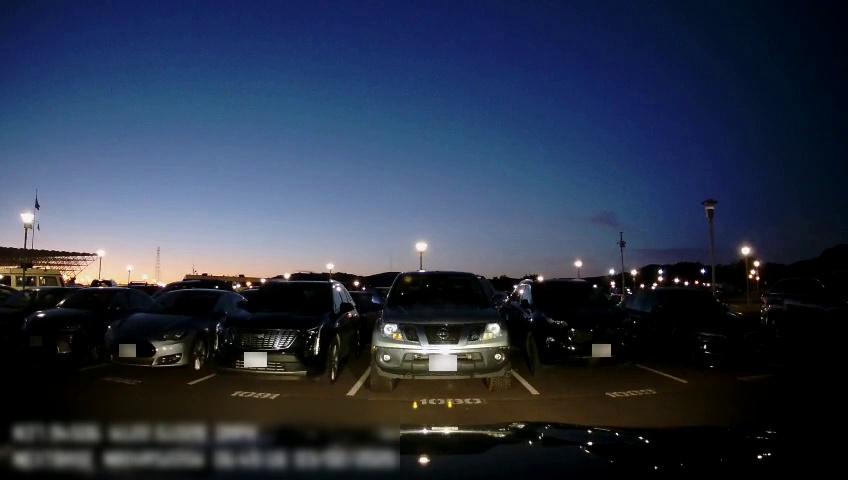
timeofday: Night
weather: Other
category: Drivable Space
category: Vehicles | SUV
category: Vehicles | Car
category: Vehicles | SUV
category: Vehicles | Truck
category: Vehicles | SUV
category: Vehicles | Car
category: Vehicles | Car
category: Vehicles | Car
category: Vehicles | Car
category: Vehicles | Other LV
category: Vehicles | SUV